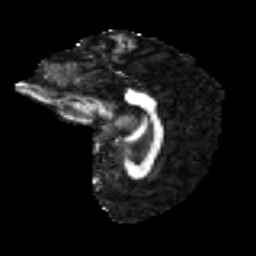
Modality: FA
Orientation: sagittal
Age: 36
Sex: female
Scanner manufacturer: ge
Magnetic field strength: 3 T
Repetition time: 7.8 s
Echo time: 0.0606 s